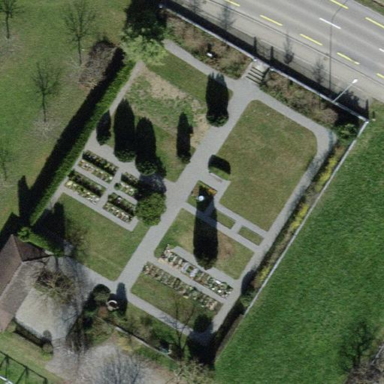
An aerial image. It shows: Cemetery.